Field crop: maize
Growth stage: 2
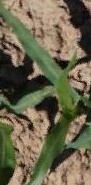
Species: maize